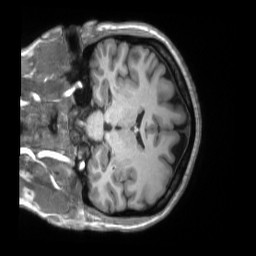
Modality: T1w
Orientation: coronal
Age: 48
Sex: female
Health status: ill
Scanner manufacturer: siemens
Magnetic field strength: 3 T
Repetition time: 2.2 s
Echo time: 0.00157 s